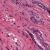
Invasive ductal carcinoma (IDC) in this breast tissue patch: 1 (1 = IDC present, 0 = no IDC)